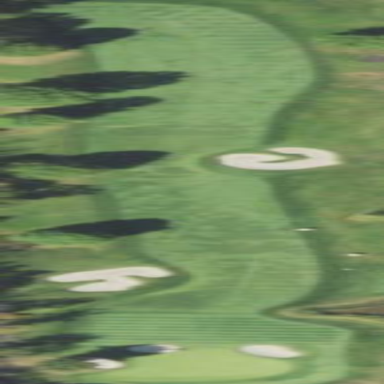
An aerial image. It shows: Grassy area designated as golf fairway.